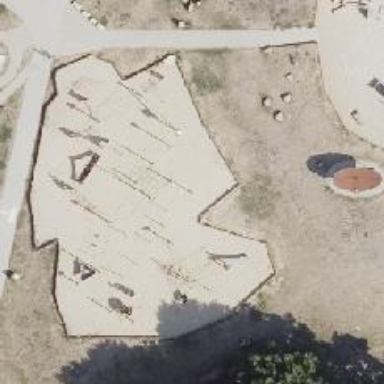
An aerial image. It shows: Playground featuring climbing frame.